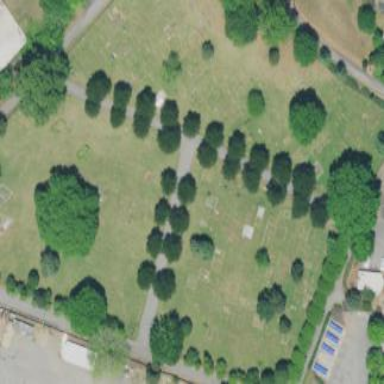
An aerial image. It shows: Cemetery.